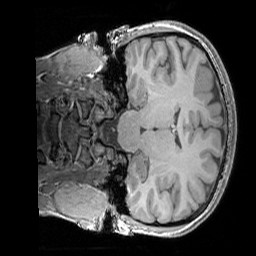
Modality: T1w
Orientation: coronal